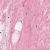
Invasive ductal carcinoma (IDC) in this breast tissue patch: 0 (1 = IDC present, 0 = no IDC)